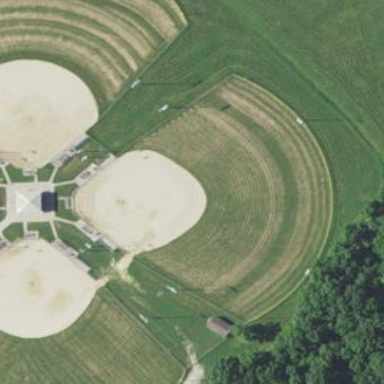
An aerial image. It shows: Baseball pitch for leisure land.